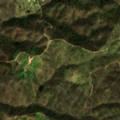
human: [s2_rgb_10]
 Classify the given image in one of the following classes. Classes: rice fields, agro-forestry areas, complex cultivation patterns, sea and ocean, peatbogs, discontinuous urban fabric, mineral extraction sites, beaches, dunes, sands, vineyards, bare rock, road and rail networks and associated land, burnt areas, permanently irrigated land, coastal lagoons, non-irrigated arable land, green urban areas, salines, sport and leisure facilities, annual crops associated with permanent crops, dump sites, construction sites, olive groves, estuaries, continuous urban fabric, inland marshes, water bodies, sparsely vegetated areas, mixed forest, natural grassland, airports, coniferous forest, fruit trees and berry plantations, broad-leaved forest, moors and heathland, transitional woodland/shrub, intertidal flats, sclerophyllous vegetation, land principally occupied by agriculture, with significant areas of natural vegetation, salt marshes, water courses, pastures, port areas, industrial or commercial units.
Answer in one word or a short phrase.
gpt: agro-forestry areas, broad-leaved forest, transitional woodland/shrub